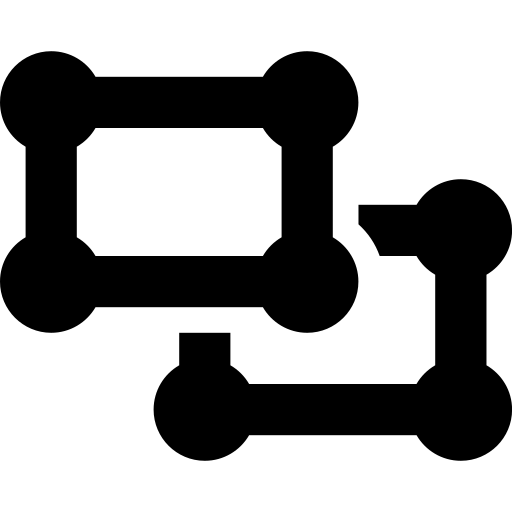
Tags: icon, FontAwesome, fa-icon, solid, object, ungroup